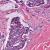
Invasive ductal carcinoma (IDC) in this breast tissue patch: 0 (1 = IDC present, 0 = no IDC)